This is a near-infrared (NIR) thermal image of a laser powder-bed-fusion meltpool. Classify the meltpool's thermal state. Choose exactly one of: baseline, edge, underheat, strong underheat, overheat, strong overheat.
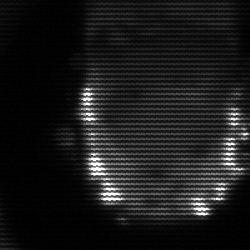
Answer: baseline